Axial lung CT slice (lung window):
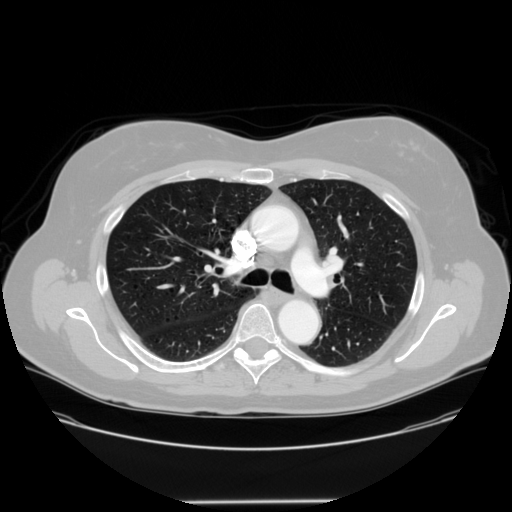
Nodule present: no